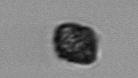
Label: Kryptoperidinium_triquetrum